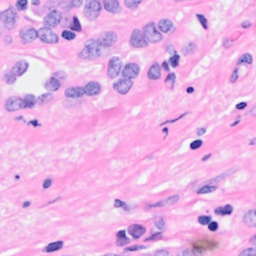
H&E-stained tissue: Breast